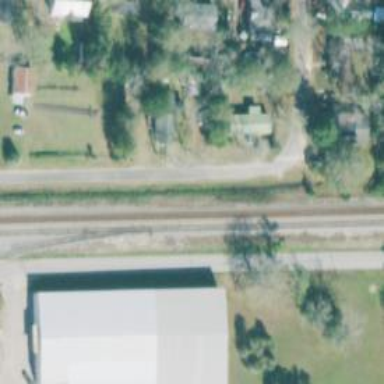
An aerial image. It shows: Railway spur junction.